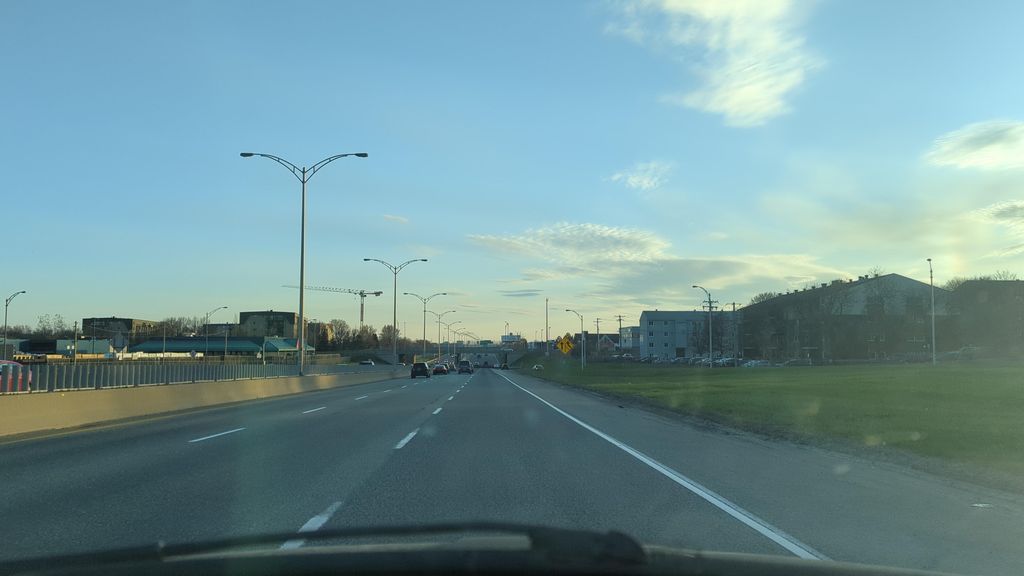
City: quebec_city